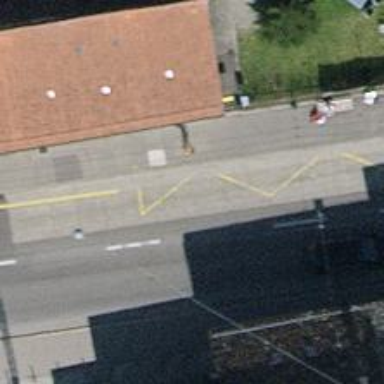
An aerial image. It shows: Bus stop for trolleybuses with designated stop position for public transport.